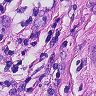
Metastatic tissue present: yes